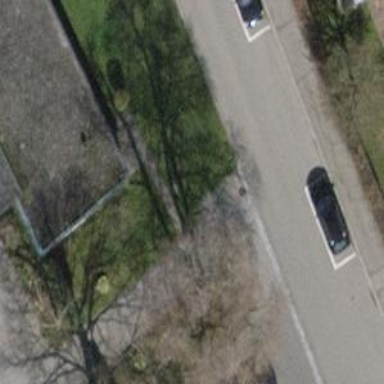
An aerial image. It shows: Kerb serving as barrier.